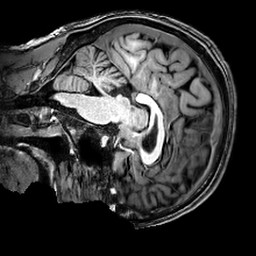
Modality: T1w
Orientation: sagittal
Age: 22
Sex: male